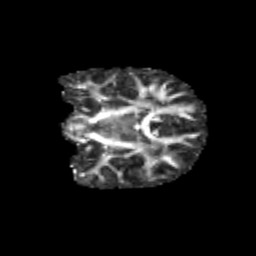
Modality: FA
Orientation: coronal
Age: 11
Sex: female
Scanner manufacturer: siemens
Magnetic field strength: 3 T
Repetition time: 3.8 s
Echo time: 0.07 s